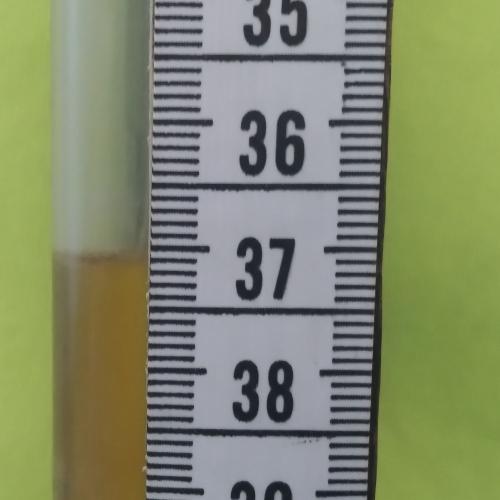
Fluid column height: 37.1 cm